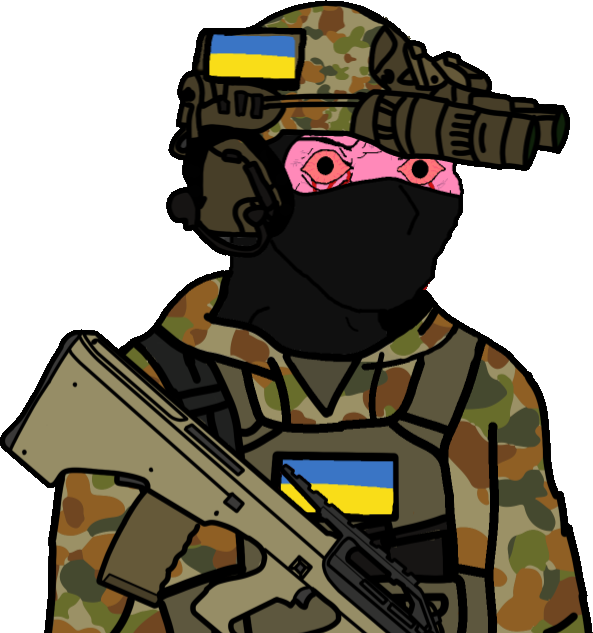
Label: 5_Rage